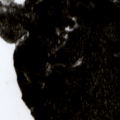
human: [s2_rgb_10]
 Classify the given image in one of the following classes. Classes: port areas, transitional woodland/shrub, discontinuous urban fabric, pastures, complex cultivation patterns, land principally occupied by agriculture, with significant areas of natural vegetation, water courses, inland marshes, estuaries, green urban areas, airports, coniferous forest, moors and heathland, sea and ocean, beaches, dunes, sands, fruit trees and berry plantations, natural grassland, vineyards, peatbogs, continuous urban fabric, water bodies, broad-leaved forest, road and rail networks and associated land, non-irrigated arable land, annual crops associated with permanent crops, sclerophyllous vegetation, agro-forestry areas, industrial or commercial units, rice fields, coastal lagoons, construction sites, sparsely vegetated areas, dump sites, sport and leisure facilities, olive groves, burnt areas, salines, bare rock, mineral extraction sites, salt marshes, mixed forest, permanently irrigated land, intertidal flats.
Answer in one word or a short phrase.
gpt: coniferous forest, mixed forest, water bodies